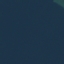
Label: SeaLake